Question: The Chrome Dev Tools have unearthed some problems <URL>, more DOM nodes being created than I feel should be given my design choices.

What's a good way to figure out what area of code is causing runaway DOM node creation? The information is really useful but figuring out what to do with it seems much less straightforward than, for example, dealing with a CPU profile.
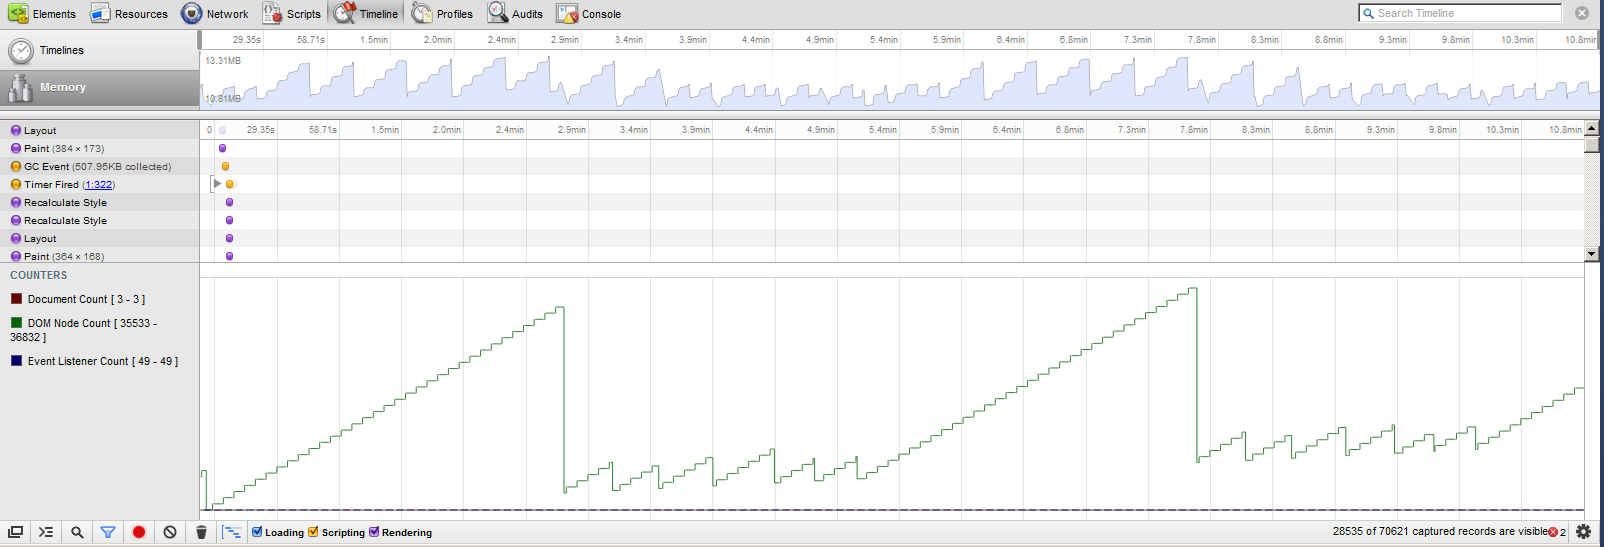
Answer: Try taking two heap snapshots (the 'Profiles' panel), one with few DOM nodes and one with lots of them, then compare and see if many nodes are retained. If yes, you will be able to detect the primary retainers.